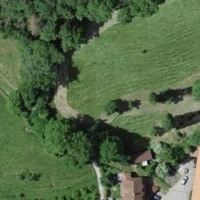
EUNIS habitat code: 24
Species observed at this site:
Sisymbrium officinale
Chelidonium majus
Lamium galeobdolon